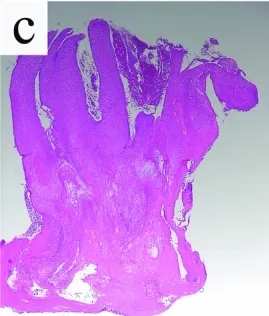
Clinical and histological findings. (c) Skin biopsy specimen showing epidermal hyperplasia and elongation of the rete ridges.
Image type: pathology (h&e)